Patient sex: F
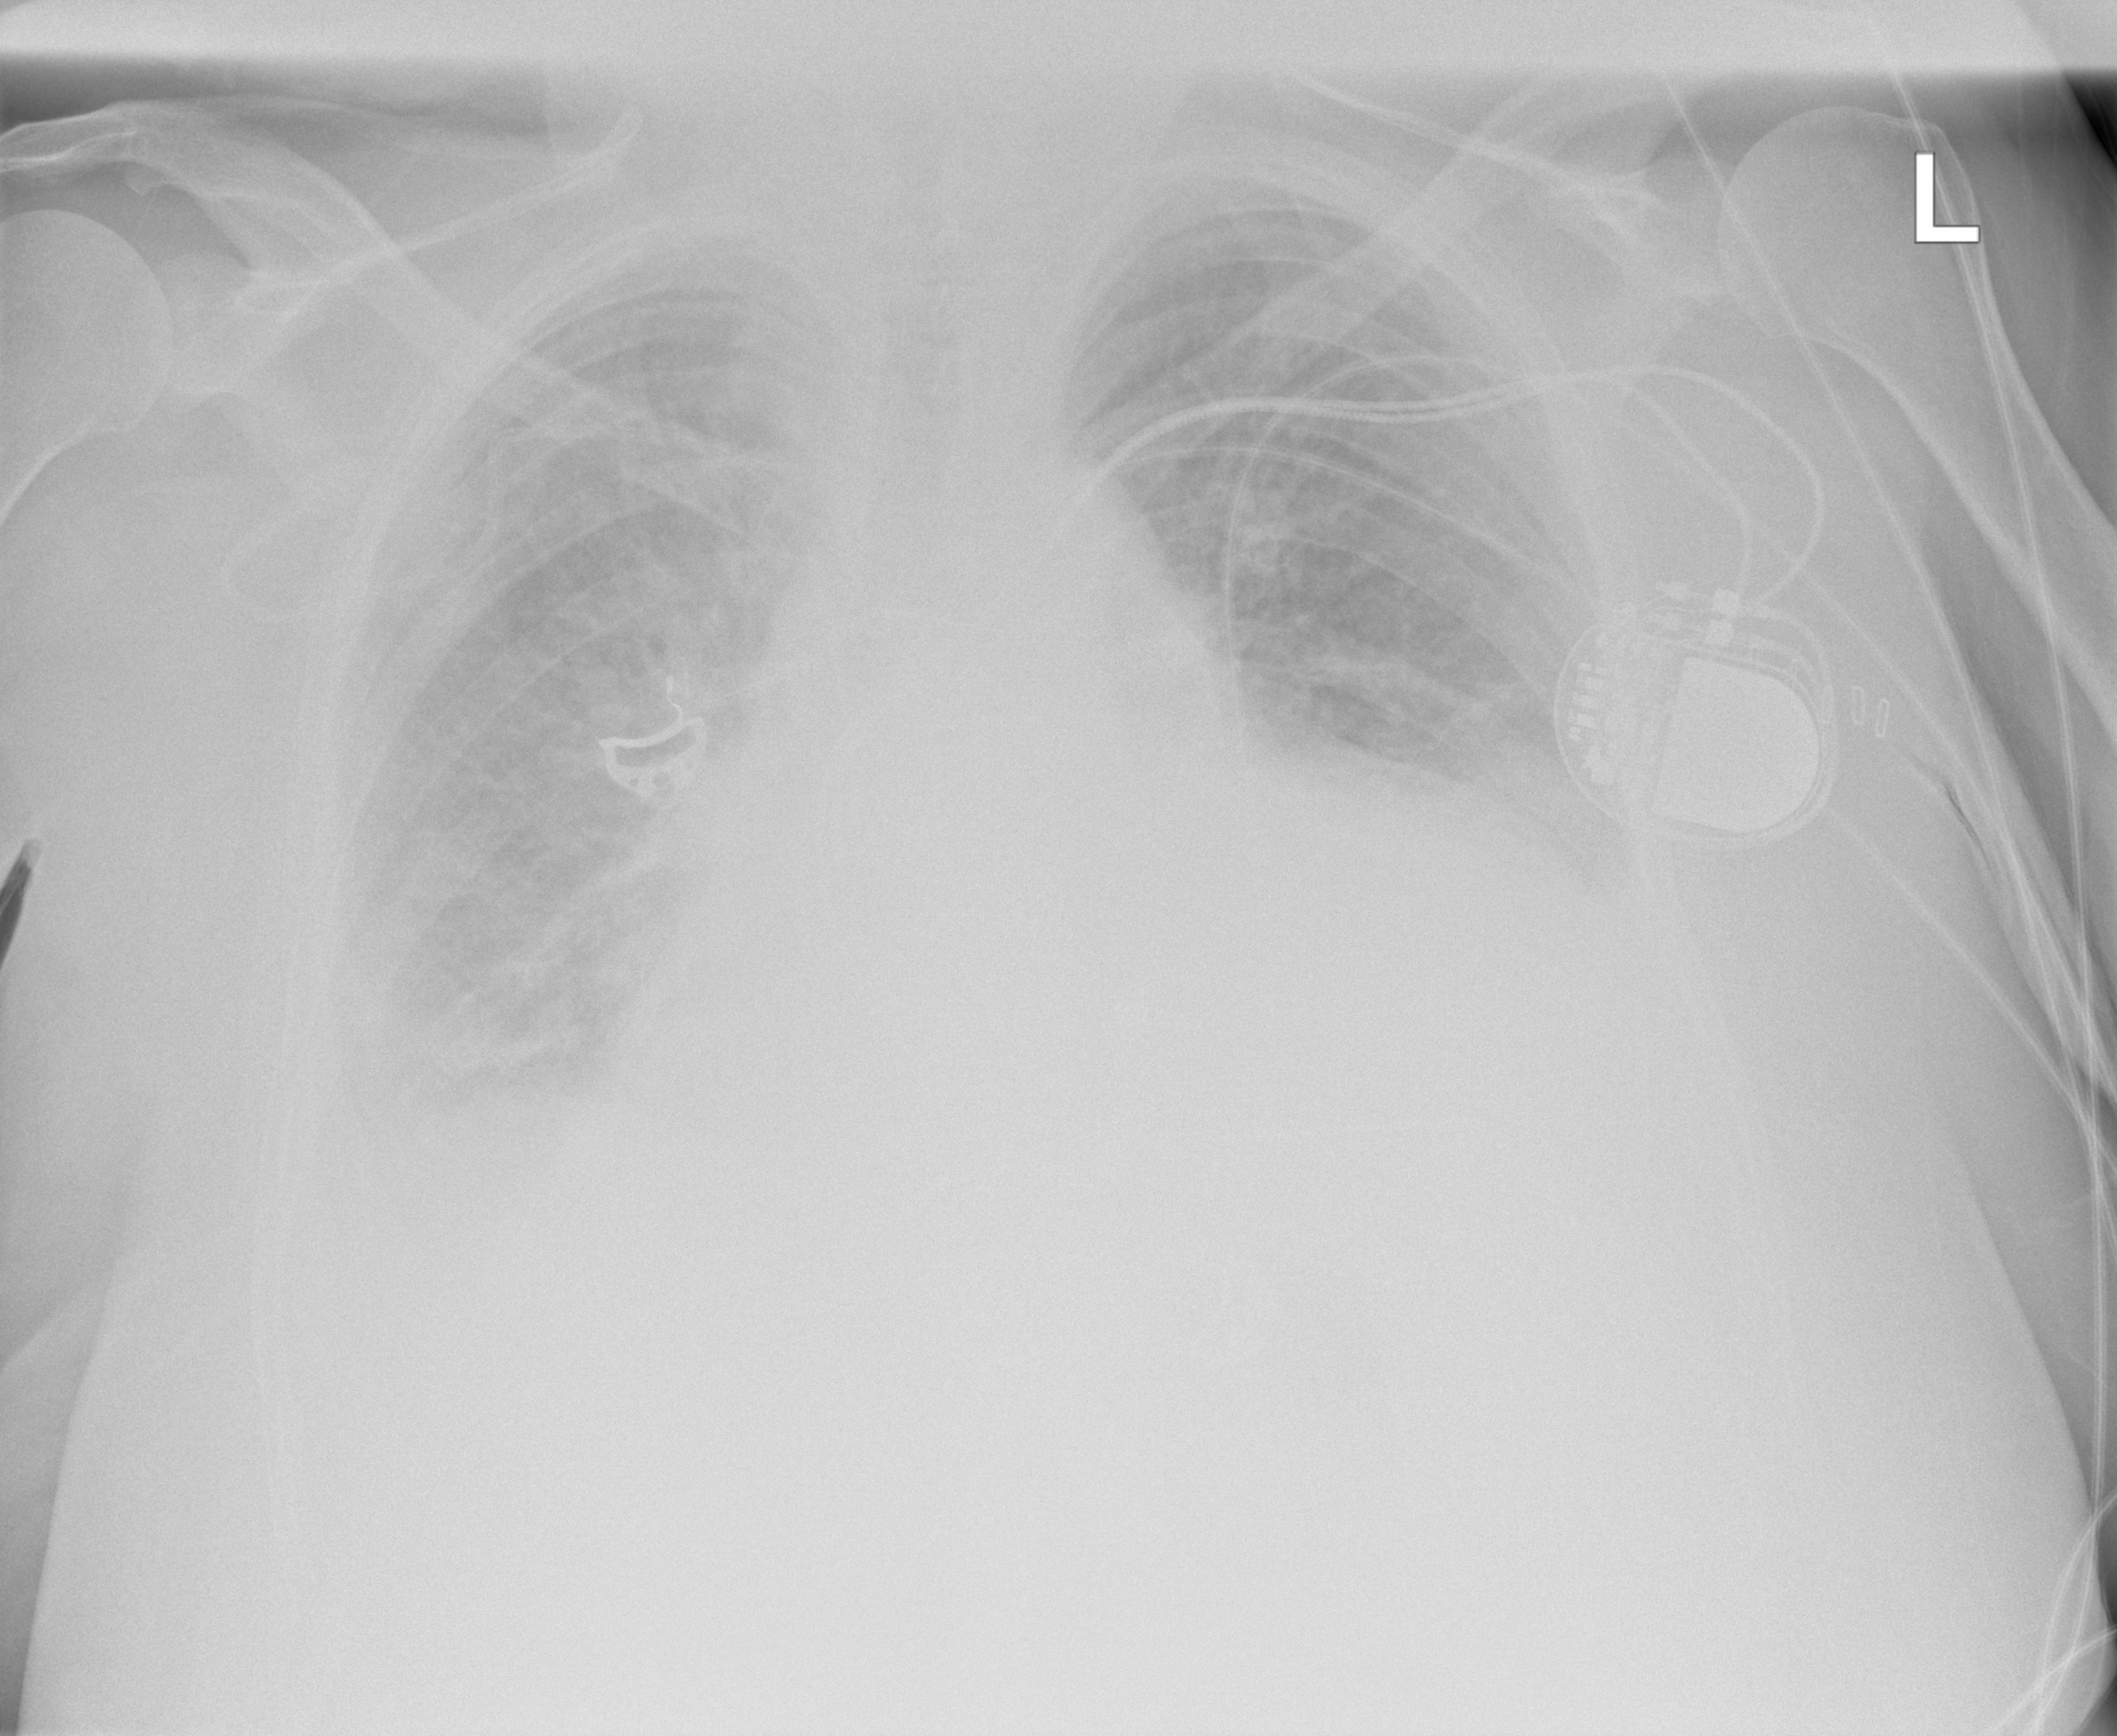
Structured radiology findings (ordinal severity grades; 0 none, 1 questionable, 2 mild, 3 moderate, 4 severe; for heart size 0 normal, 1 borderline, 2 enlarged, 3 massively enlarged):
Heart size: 3
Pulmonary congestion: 2
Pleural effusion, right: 2
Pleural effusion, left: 2
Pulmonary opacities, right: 2
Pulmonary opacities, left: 2
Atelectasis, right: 3
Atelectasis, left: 3